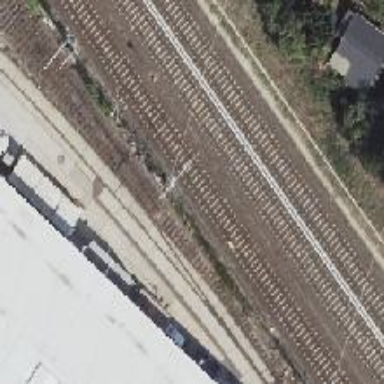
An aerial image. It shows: Railway signal.